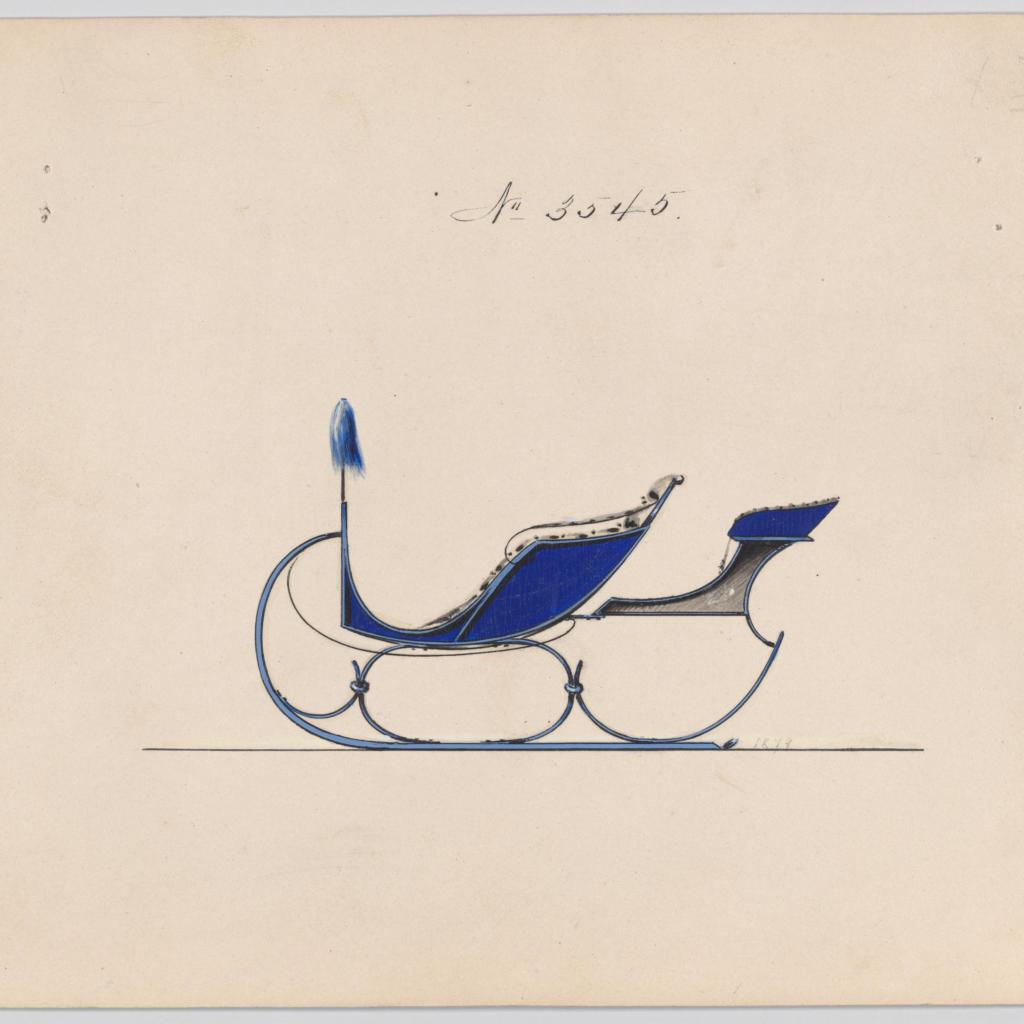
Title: Design for Rumble Sleigh, no. 3545
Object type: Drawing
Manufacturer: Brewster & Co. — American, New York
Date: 1879
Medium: Pen and black ink, watercolor and gouache with gum arabic
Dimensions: Sheet: 6 3/4 x 9 1/4 in. (17.1 x 23.5 cm)
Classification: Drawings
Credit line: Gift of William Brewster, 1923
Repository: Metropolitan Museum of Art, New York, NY